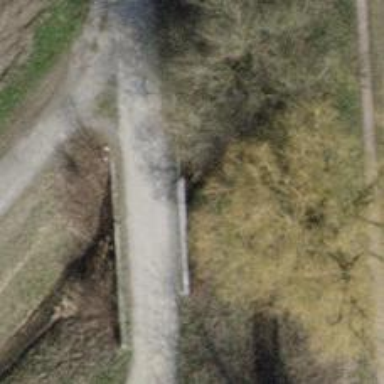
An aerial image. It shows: Tunnel.